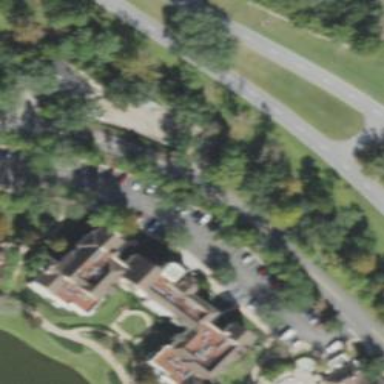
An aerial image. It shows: Hotel building.